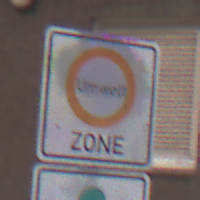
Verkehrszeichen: BeginnUmweltzone
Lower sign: FreistellungVomVerkehrsverbot3
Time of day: MorningAfternoon
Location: Outdoor (Urban)
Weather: Overcast
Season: NotSpecified
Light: Natural